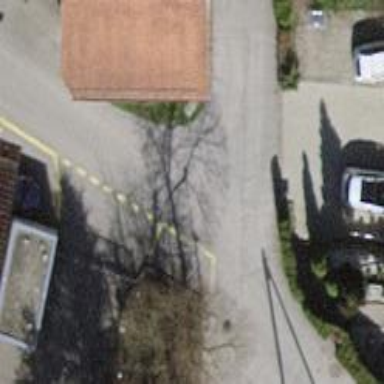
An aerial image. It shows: Asphalt road designated for service vehicles.